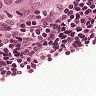
Metastatic tissue present: yes